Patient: sex F, age 89
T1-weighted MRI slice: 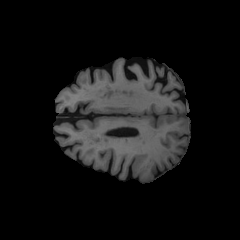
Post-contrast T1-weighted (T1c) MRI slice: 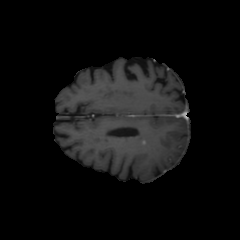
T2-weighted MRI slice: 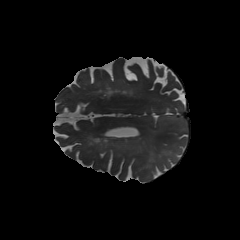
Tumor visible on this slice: yes
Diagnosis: Glioblastoma, IDH-wildtype
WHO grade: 4